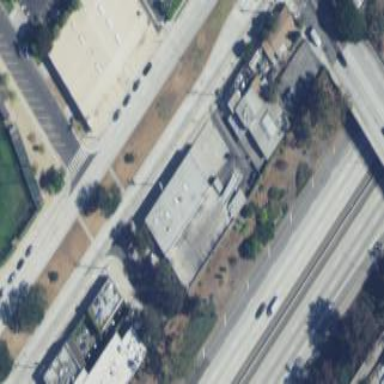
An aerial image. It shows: Commercial building.